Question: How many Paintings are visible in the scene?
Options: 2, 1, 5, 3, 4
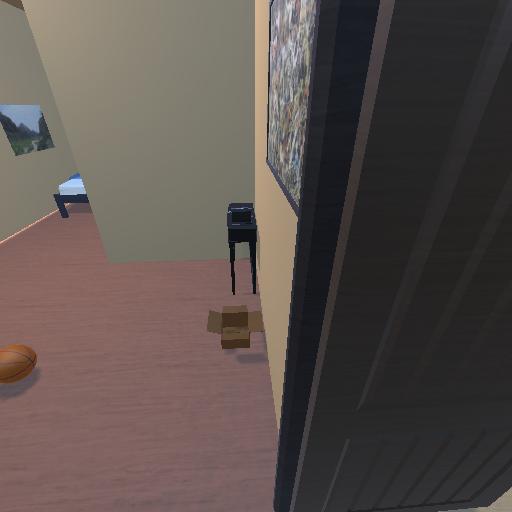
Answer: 2